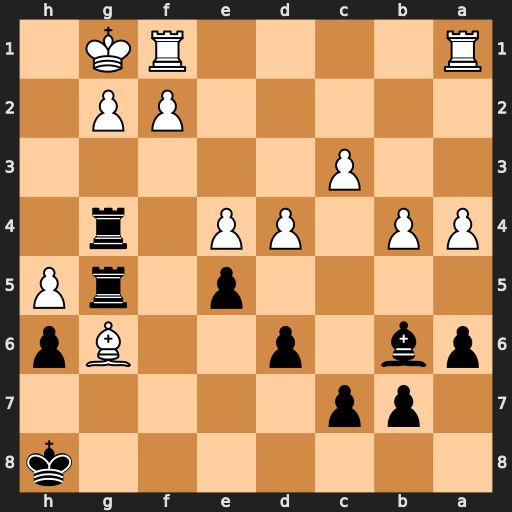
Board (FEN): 7k/1pp5/pb1p2Bp/4p1rP/PP1PP1r1/2P5/5PP1/R4RK1
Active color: b
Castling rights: -
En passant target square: -
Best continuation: Rxg2+ Kh1 R2g4 f3 Rh4#